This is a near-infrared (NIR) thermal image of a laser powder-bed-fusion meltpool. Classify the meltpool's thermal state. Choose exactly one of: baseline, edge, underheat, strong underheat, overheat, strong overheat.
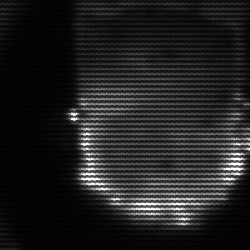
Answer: baseline